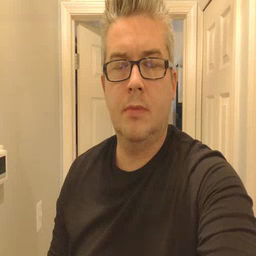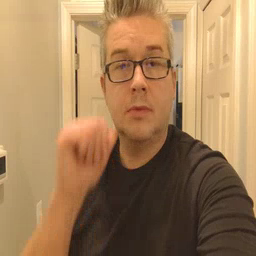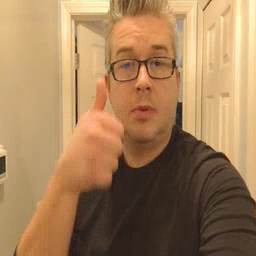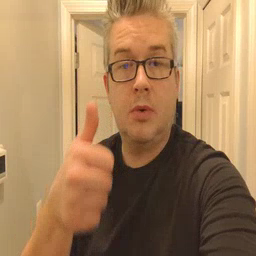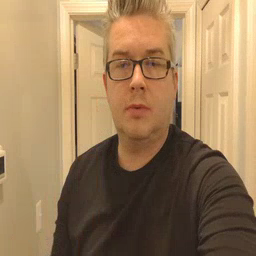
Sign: tomorrow